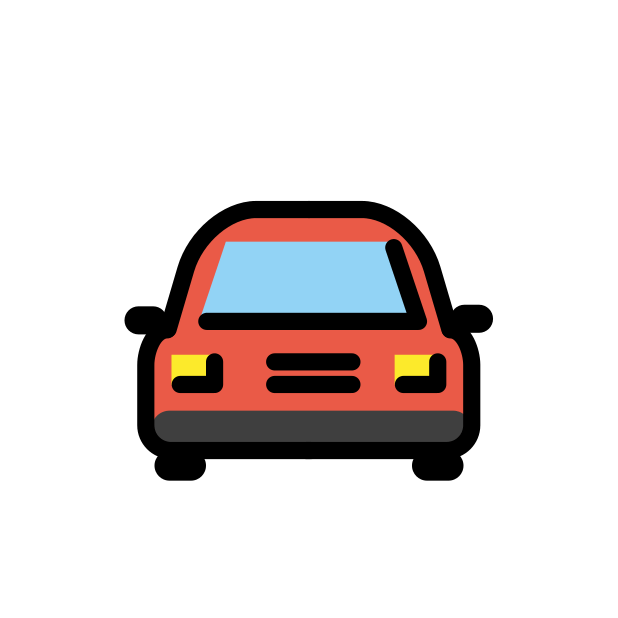
Emoji: 🚘
Name: oncoming automobile
Unicode: 0x1f698